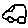
Label: car